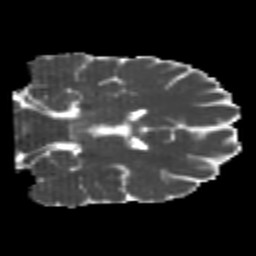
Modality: MD
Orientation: coronal
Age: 25
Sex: male
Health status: healthy
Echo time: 0.074 s